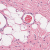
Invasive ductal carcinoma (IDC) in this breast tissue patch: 0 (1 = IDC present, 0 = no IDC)